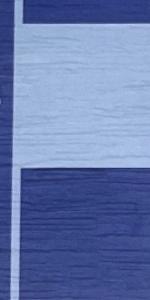
Label: Empty